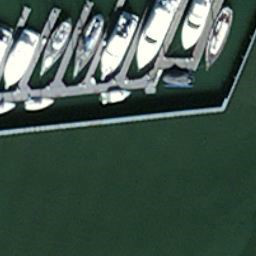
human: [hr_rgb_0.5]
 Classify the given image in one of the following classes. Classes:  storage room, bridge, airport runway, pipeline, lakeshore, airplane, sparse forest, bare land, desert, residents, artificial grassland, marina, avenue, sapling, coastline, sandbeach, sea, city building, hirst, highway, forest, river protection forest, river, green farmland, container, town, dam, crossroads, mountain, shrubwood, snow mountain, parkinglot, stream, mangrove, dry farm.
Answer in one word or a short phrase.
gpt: marina